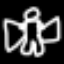
Label: angel